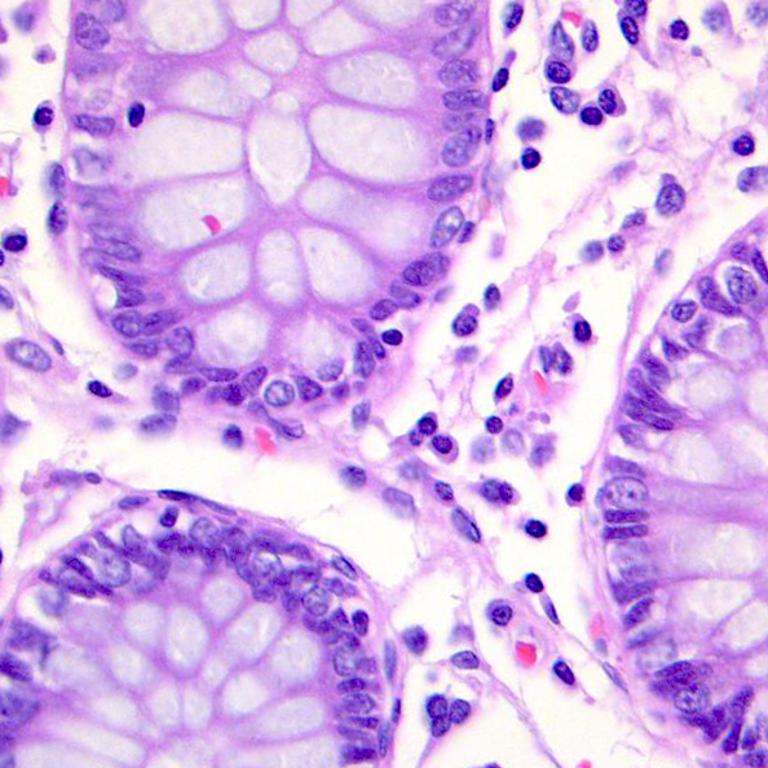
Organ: colon
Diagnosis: benign